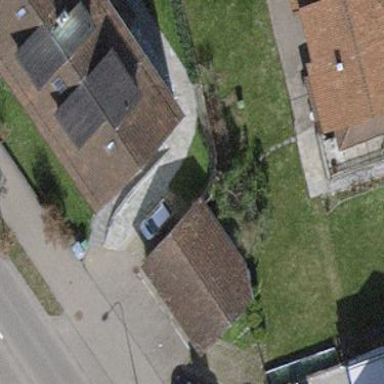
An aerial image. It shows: Garage building.